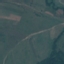
Label: Pasture